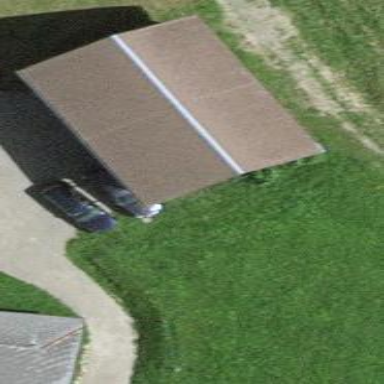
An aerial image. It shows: Gabled roof on farm auxiliary building.